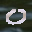
Label: 0